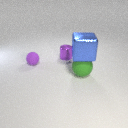
large green rubber sphere in front of small purple rubber sphere